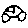
Label: car